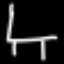
Label: chair